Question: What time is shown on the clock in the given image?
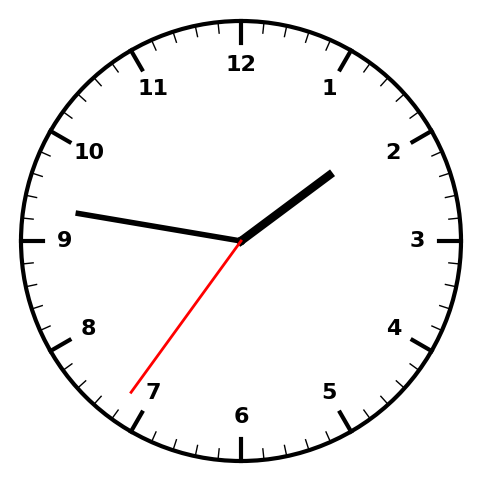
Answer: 01:46:36